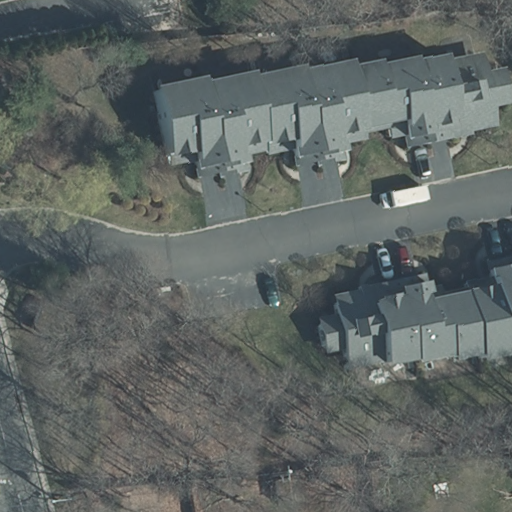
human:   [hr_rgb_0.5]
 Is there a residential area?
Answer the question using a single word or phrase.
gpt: yes

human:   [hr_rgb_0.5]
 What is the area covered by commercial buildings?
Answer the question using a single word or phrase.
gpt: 0m2

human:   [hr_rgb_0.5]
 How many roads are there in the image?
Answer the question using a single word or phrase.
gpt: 2

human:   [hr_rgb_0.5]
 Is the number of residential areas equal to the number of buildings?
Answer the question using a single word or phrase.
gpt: no

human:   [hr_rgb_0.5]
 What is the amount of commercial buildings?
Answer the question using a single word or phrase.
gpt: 0

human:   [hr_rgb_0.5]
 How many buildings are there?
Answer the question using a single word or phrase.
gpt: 2

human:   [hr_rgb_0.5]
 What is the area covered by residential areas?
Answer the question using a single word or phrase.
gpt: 10632m2

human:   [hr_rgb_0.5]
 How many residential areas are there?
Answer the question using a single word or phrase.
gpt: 1

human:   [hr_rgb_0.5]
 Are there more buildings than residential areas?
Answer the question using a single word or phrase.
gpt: yes

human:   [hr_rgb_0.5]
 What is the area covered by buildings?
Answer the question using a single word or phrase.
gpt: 556m2

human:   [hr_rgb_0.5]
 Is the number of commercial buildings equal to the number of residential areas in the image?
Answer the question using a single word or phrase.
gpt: no

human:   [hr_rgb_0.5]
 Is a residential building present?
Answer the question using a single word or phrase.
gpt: yes

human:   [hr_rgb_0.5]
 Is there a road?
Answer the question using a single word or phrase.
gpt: yes

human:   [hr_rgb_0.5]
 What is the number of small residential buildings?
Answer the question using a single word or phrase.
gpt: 1

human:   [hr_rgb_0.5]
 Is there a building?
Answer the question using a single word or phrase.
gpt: yes

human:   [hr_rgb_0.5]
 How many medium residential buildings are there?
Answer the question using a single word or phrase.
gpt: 0

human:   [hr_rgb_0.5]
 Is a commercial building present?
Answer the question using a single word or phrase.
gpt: no

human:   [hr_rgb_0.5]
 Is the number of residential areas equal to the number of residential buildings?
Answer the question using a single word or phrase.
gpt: no

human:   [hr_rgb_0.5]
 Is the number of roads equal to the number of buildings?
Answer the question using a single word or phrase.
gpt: yes

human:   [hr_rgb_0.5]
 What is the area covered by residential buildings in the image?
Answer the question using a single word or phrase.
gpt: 556m2

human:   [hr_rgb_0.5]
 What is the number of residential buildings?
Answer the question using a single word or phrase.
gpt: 2

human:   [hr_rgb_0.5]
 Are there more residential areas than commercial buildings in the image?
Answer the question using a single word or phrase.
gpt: yes

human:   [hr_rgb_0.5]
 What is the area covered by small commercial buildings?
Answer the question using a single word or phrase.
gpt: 0m2

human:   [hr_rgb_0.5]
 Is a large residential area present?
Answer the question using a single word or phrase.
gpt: yes

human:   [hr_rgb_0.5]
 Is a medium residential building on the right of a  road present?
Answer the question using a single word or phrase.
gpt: no

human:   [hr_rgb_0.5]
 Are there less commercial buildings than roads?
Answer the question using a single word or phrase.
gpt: yes

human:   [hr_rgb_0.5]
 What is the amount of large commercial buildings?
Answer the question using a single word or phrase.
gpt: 0

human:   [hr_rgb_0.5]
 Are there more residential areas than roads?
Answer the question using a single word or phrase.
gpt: no

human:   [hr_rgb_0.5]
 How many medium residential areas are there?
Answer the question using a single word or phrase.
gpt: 0

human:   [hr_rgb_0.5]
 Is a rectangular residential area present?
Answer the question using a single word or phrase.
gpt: yes

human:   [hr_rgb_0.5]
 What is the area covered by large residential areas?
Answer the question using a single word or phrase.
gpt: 10632m2

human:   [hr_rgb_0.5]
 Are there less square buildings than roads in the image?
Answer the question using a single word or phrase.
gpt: yes

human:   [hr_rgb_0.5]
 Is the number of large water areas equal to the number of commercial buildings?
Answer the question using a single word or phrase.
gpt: yes

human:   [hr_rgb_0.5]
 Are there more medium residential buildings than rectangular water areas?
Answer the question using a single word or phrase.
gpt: no

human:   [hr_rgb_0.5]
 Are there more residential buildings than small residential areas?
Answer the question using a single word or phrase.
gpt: yes

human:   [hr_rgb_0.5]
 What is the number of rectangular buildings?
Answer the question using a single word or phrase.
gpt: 1

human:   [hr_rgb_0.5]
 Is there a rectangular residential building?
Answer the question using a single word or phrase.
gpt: yes

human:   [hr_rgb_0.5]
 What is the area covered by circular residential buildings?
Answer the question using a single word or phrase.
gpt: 0m2

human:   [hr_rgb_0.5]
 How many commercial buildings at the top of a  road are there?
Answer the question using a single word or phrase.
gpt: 0

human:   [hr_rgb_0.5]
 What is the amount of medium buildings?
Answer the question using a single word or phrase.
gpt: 0

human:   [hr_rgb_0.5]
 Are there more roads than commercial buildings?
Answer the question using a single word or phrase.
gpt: yes

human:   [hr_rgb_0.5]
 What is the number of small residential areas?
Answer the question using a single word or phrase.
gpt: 0

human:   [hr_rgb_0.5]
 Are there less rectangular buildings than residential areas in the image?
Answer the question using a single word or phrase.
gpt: no

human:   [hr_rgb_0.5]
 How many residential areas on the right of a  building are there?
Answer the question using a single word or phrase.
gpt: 1

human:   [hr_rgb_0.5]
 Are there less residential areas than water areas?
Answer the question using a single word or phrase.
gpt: no

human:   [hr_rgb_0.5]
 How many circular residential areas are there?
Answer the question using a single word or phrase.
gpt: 0

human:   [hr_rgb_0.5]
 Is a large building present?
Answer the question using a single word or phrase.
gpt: yes

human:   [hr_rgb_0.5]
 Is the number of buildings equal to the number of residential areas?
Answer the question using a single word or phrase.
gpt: no

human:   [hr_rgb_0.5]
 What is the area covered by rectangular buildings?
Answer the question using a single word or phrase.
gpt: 4m2

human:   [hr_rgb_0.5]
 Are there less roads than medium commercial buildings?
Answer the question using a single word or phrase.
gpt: no

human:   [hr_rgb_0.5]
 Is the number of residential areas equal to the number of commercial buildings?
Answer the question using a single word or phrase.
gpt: no

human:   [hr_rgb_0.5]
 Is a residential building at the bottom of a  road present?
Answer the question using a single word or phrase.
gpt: yes

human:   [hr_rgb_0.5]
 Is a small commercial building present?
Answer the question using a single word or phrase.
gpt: no

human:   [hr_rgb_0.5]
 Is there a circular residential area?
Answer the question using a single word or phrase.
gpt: no

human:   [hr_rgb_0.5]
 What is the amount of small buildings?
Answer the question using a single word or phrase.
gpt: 1

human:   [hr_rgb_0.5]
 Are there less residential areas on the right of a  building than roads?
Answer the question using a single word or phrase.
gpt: yes

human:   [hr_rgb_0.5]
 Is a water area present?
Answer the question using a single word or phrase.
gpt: no

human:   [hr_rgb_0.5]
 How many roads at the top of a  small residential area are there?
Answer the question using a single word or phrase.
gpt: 0

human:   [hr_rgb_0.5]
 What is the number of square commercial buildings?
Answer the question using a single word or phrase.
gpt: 0

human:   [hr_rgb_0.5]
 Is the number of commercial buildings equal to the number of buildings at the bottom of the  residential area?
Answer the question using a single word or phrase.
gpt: yes

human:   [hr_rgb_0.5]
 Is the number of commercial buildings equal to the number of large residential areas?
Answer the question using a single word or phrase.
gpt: no

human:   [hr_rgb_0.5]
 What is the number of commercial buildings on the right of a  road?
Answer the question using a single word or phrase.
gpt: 0

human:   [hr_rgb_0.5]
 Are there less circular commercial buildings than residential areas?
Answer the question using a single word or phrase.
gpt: yes

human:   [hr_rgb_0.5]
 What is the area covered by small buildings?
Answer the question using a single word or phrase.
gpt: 4m2